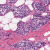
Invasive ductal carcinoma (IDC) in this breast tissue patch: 1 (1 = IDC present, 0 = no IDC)